Question: Building a custom adminhtml module. Im using a simple form. it looks like this :
'''
<?php
class Namespace_Modulename_Block_Adminhtml_Modulename_Edit_Tab_Form extends Mage_Adminhtml_Block_Widget_Form
{
protected function _prepareForm()
{
$form = new Varien_Data_Form();
$this->setForm($form);
$fieldset = $form->addFieldset('modulename_form',array('legend'=>Mage::helper('modulename')->__('Module Data')));
$fieldset->addField('test', 'text', array(
'label' => Mage::helper('modulename')->__('Test'),
'name' => 'test',
));
// I want to add a custom button here. Say an action called "Add Option".
//Clicking this action adds input boxes or dropdowns to the form that are to
//to be included in the post when submitting the form (obviously).
'''
I have been looking for a solution on Stack overflow and have not been able to find something that could help. I have then tried searching for something similar present in the Mage Core.
In the admin panel, if i go to [Catalog->Attributes->Manage Attributes] and click on a standard attribute like "Manufacturer" for example, on the second tab, called "Manage labels/Options" i see the following screen :

There is a button and action which allows me to add options (in the form of textboxes) to the form. Identifying this as something i am trying to replicate, i went into the core to try and figure out what to do. If i open the following files () :
Mage_Adminhtml_Block_Catalog_Product_Attribute_Edit_Tab_Options
I see it is empty, but extends Mage_Eav_Block_Adminhtml_Attribute_Edit_Options_Abstract
and I have gone through this file, but little makes sense to me. Am I going down the wrong way? How can I achieve something similar, a button and action which adds fields to a admin form?
thanks
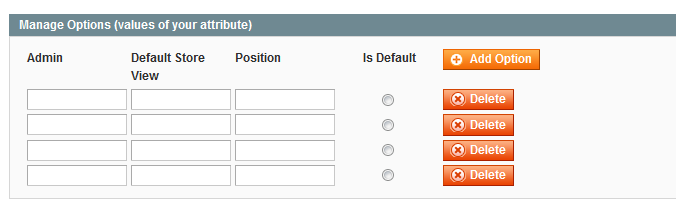
Answer: 1. You can set custom template for your form, and add there any tags (like button) via html.
2. You can add renderer for you field
> '''
$customField = $fieldset->addField('test', 'text', array(
'label' => Mage::helper('modulename')->__('Test'),
'name' => 'test',
));
$customField->setRenderer($this->getLayout()->createBlock('yuormodule/adminhtml_yourform_edit_renderer_button'));
'''
in Block Class
'''
class Yournamespace_Yourmodule_Block_Adminhtml_Yourform_Edit_Renderer_Button extends Mage_Adminhtml_Block_Abstract implements Varien_Data_Form_Element_Renderer_Interface {
public function render(Varien_Data_Form_Element_Abstract $element) {
//You can write html for your button here
$html = '<button></button>';
return $html;
}
}
'''